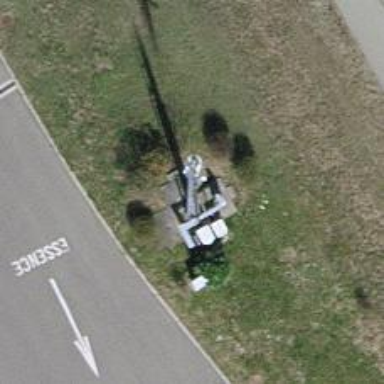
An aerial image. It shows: Communication mast tower.